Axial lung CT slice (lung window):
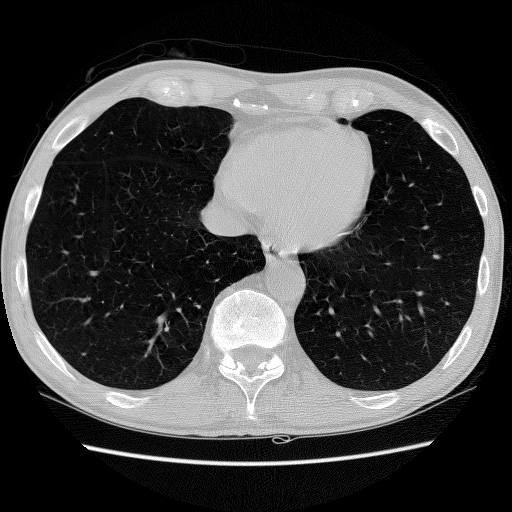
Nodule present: no